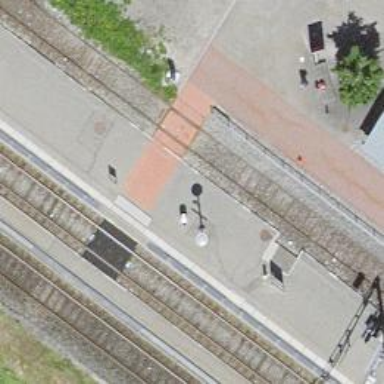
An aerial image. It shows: Crossing for the railway.